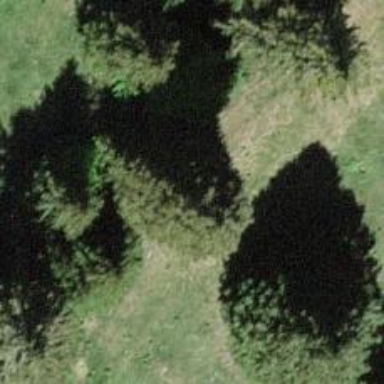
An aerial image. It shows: Needle-leaved tree in natural setting.